Question: I'm trying to create an event that shows a contextmenu when I right click a row in my datgridview.
Here is an image of the problem that is happening:

And here is the code I am currently using:
'''
Private Sub dgvStudents_CellMouseDown(ByVal sender As Object, ByVal e As System.Windows.Forms.DataGridViewCellMouseEventArgs) Handles dgvStudents.CellMouseDown
Dim rowClicked As DataGridView.HitTestInfo = dgvStudents.HitTest(e.X, e.Y)
'Select Right Clicked Row if its not the header row
If e.Button = Windows.Forms.MouseButtons.Right AndAlso e.RowIndex > -1 Then
'Clear any currently sellected rows
dgvStudents.ClearSelection()
Me.dgvStudents.Rows(e.RowIndex).Selected = True
ContextMenuStrip1.Show(dgvStudents, Control.MousePosition)
End If
End Sub
'''
P.S the screen capture doesn't show my cursor >.> but it's definitely not synced with the context menu!
: Ok guys I've solved it,
I simply replaced Control.MousePosition to MousePosition and it worked!
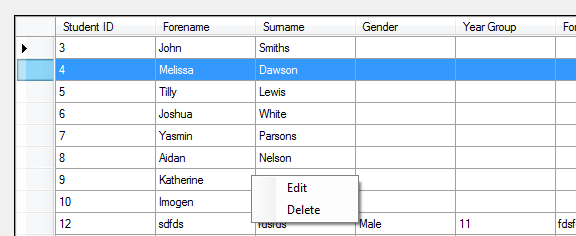
Answer: Mouse.Position is in screen coordinates. You'll need to provide the relative coordinates, relative from dgvStudents. They are handed to you on a silver platter through the event argument:
'''
ContextMenuStrip1.Show(dgvStudents, e.Location)
'''
Context menus are normally displayed in response to mouse-up so do favor the CellMouseUp event instead.